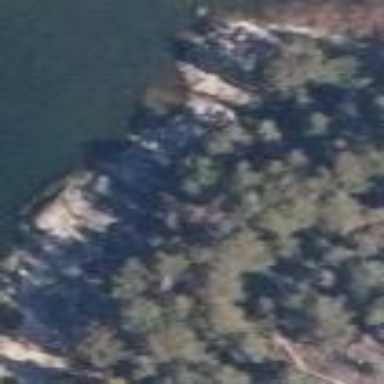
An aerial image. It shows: Landscape dominated by bare rock.